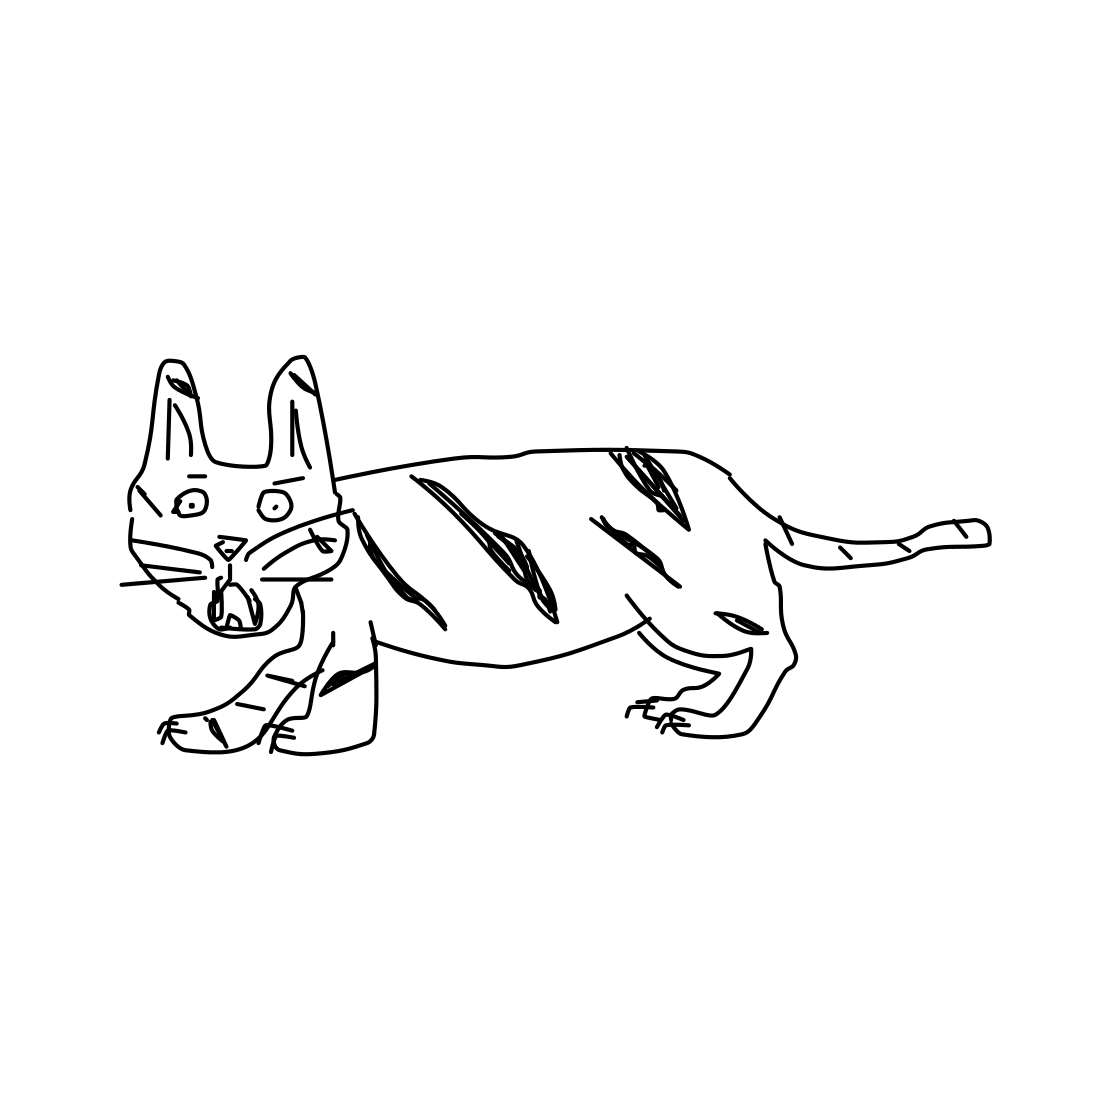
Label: tiger